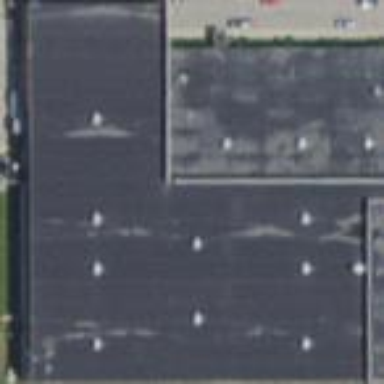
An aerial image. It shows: Industrial building.